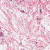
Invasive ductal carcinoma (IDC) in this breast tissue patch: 0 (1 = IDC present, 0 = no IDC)